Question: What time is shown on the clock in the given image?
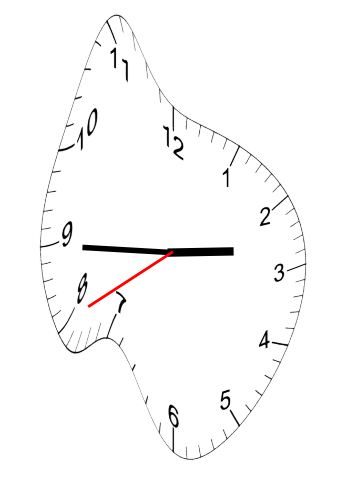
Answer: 02:44:40